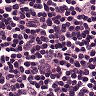
Metastatic tissue present: no